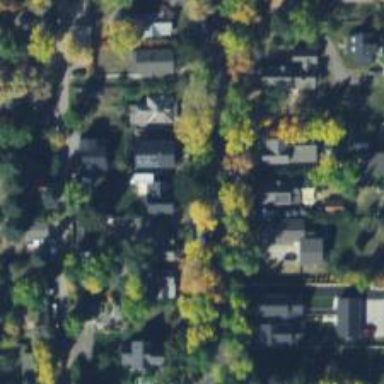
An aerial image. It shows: Neighborhood.